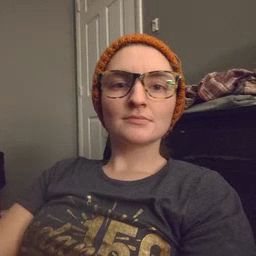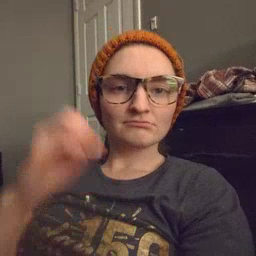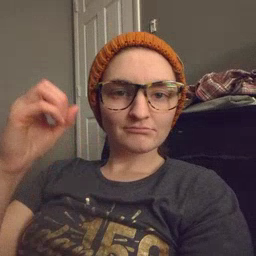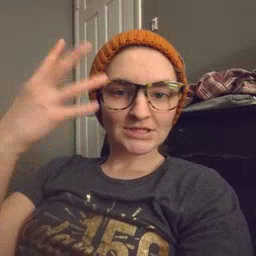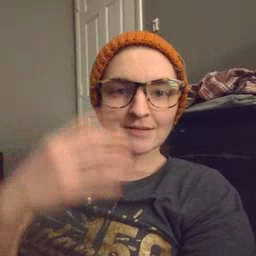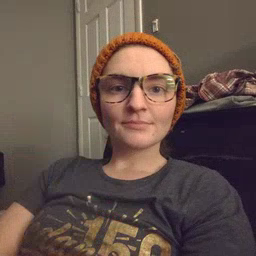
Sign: sun